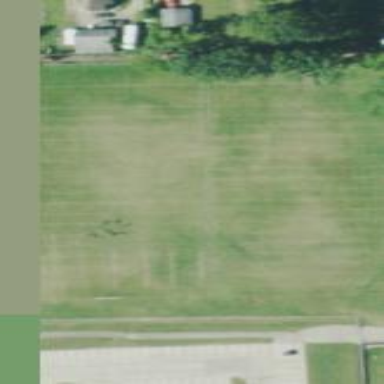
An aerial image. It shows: Soccer pitch for leisureland activities.